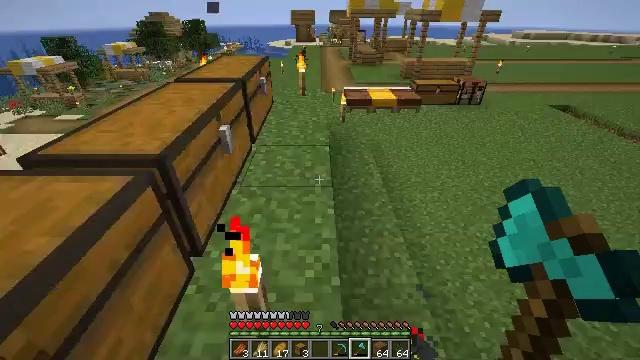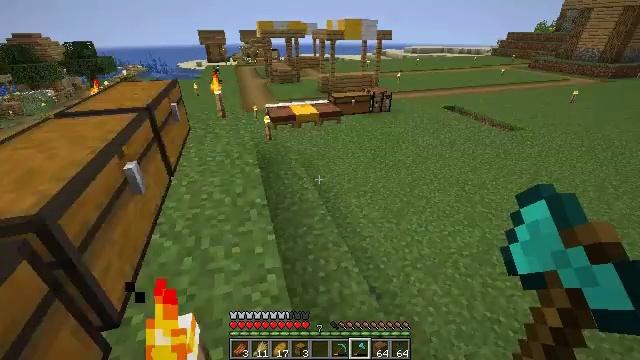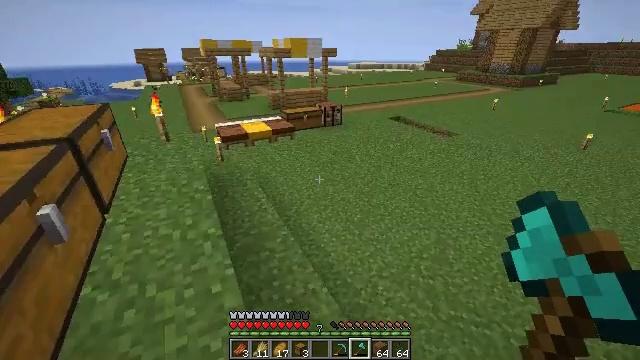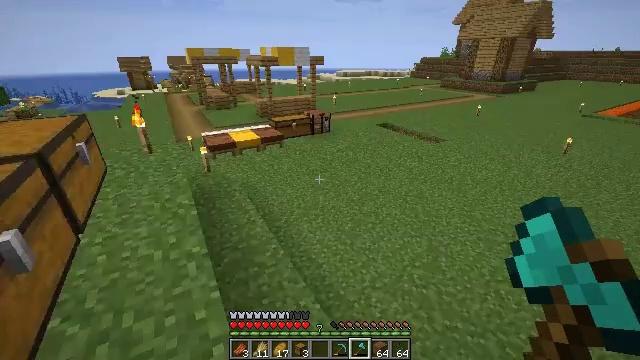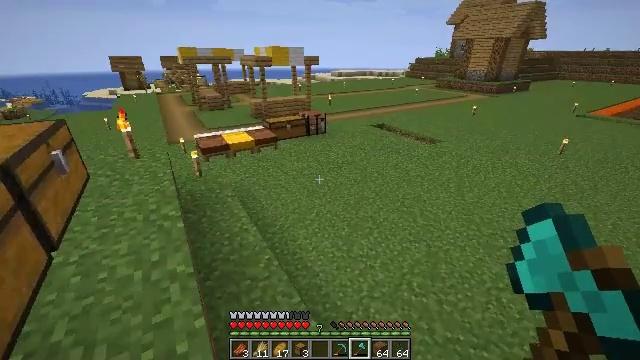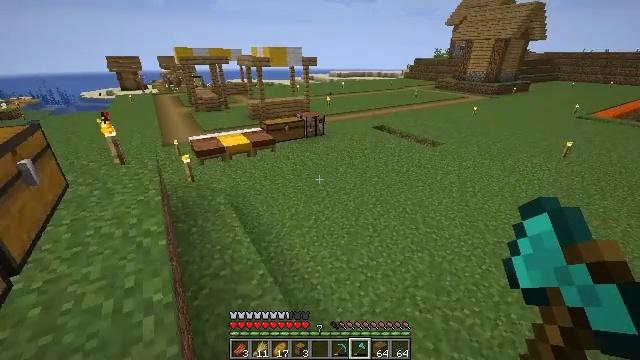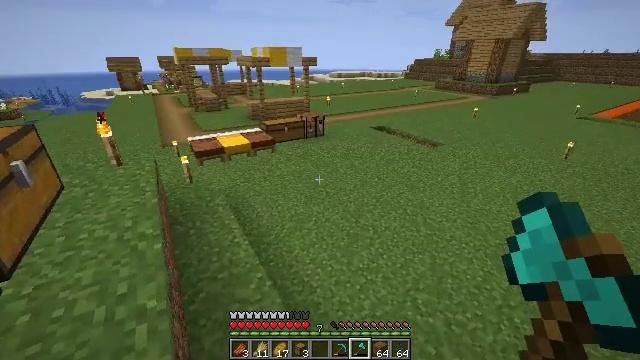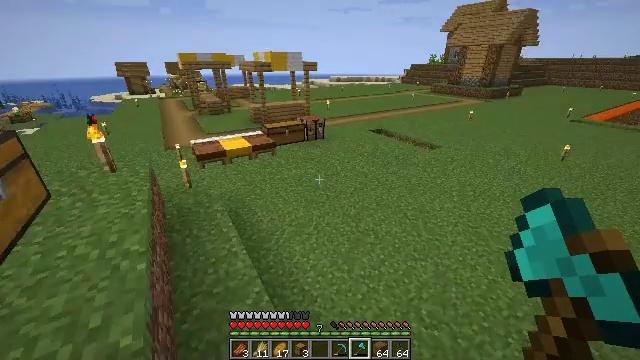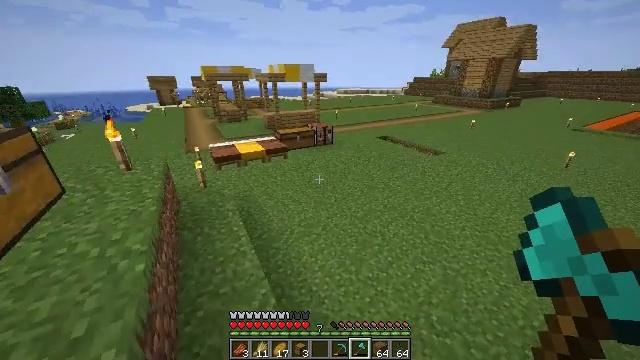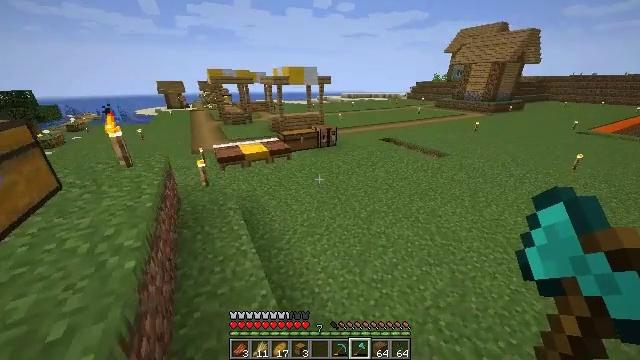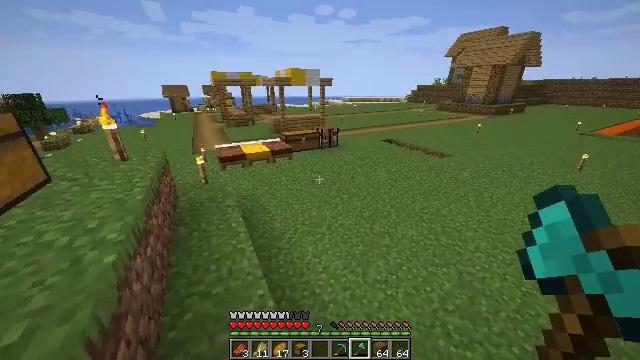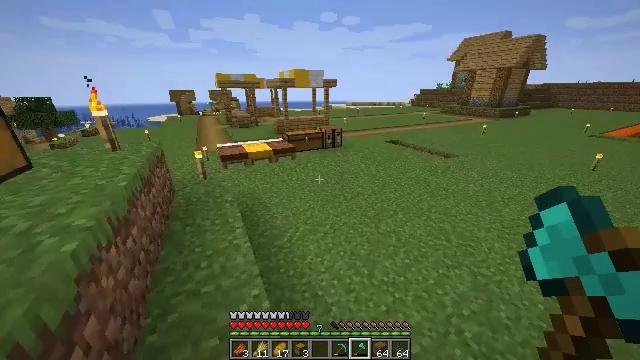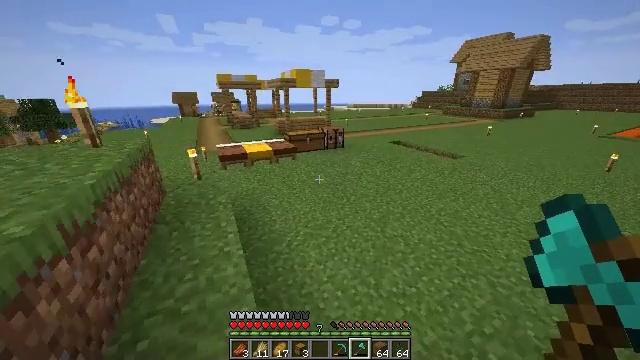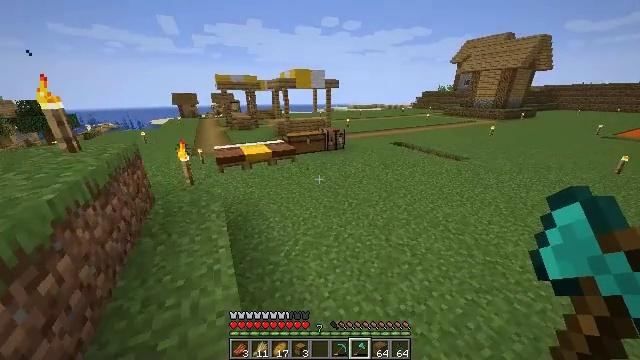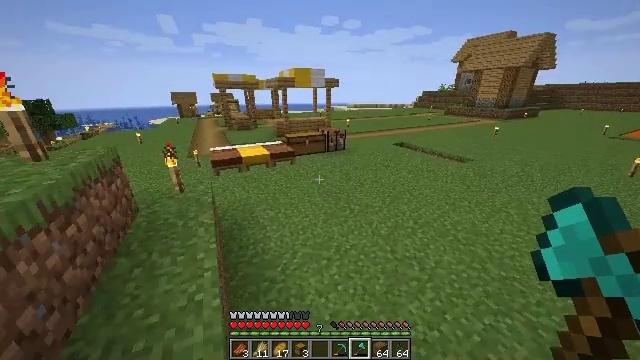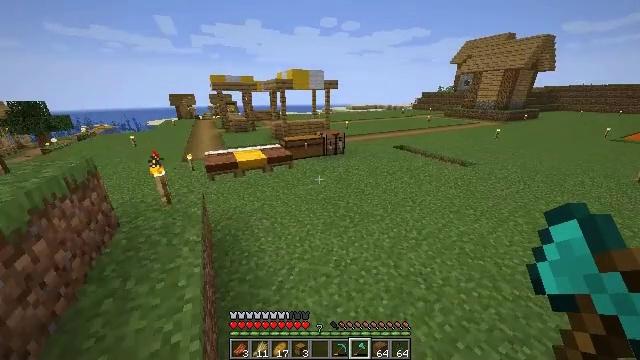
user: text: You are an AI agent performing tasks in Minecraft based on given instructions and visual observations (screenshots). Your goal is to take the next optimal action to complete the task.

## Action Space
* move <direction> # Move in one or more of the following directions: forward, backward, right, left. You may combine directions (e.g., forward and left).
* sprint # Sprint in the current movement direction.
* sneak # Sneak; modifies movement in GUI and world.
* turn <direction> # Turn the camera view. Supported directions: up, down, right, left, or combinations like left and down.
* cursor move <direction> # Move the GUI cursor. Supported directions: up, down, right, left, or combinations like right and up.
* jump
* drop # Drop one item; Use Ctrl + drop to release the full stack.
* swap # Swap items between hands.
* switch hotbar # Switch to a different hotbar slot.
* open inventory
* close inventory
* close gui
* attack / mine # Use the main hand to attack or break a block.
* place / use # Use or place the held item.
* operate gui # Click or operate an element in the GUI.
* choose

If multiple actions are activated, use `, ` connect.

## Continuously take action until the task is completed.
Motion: motion action
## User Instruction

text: Use wooden planks to craft a spruce sign.
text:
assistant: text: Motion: move forward, turn right and up
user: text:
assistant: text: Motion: move forward, turn right and up
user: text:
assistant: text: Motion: move forward, turn right and up
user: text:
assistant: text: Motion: move forward, turn right
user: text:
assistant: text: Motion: move forward
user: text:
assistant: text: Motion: move forward, sprint
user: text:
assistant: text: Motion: move forward, sprint
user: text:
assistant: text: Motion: move forward, sprint, turn left
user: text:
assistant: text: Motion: move forward
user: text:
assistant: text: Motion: move forward
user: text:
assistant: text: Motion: move forward, sprint, turn up
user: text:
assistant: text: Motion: move forward, sprint
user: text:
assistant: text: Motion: move forward, sprint
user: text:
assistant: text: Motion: move forward
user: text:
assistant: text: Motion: move forward
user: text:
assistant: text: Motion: move forward
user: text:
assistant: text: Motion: move forward, jump
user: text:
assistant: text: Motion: move forward, jump
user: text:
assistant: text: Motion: move forward, turn right, jump
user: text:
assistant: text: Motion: move forward, turn right, jump
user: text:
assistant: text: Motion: move forward, turn right, jump
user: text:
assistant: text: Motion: move forward, jump
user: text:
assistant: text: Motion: move forward, jump
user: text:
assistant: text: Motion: move forward, turn right, jump
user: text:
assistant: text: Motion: move forward, turn right, jump
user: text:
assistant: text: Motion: move forward, jump
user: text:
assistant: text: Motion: move forward, sprint, jump
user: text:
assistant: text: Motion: move forward, sprint, jump
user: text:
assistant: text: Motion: move forward, sprint, jump
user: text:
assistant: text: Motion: move forward, sprint, jump